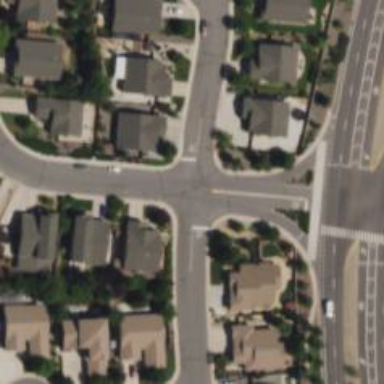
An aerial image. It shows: Residential road with asphalt surface and separate sidewalk.